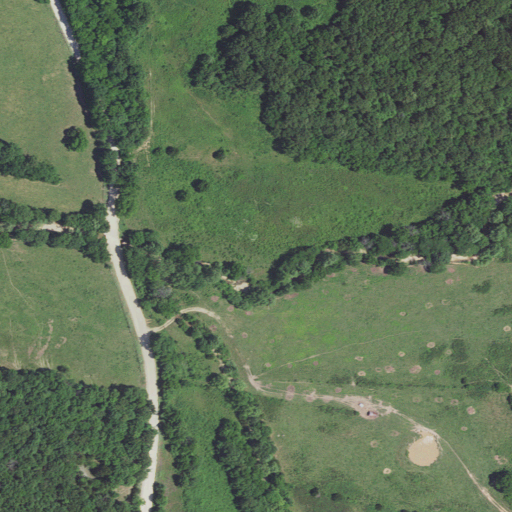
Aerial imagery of valley in Missouri named Lucas Hollow containing pasture, deciduous forest, open development, and low intensity development